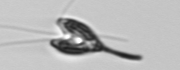
Label: Pyramimonas_longicauda